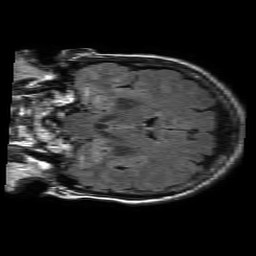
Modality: FLAIR
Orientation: coronal
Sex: female
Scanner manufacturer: philips
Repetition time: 11 s
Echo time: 0.125 s